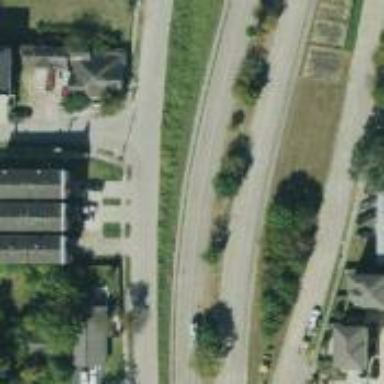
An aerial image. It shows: Secondary road.